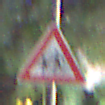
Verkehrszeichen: KinderRechts
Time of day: Night
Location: Outdoor (Suburban)
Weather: PartlyCloudy
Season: NotSpecified
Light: Artificial